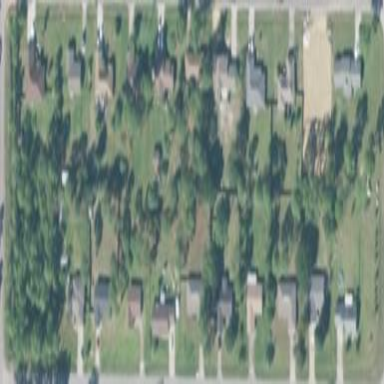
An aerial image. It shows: This residential area consists of single-family homes.